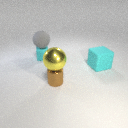
small brown metal cylinder below large yellow metal sphere